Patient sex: F
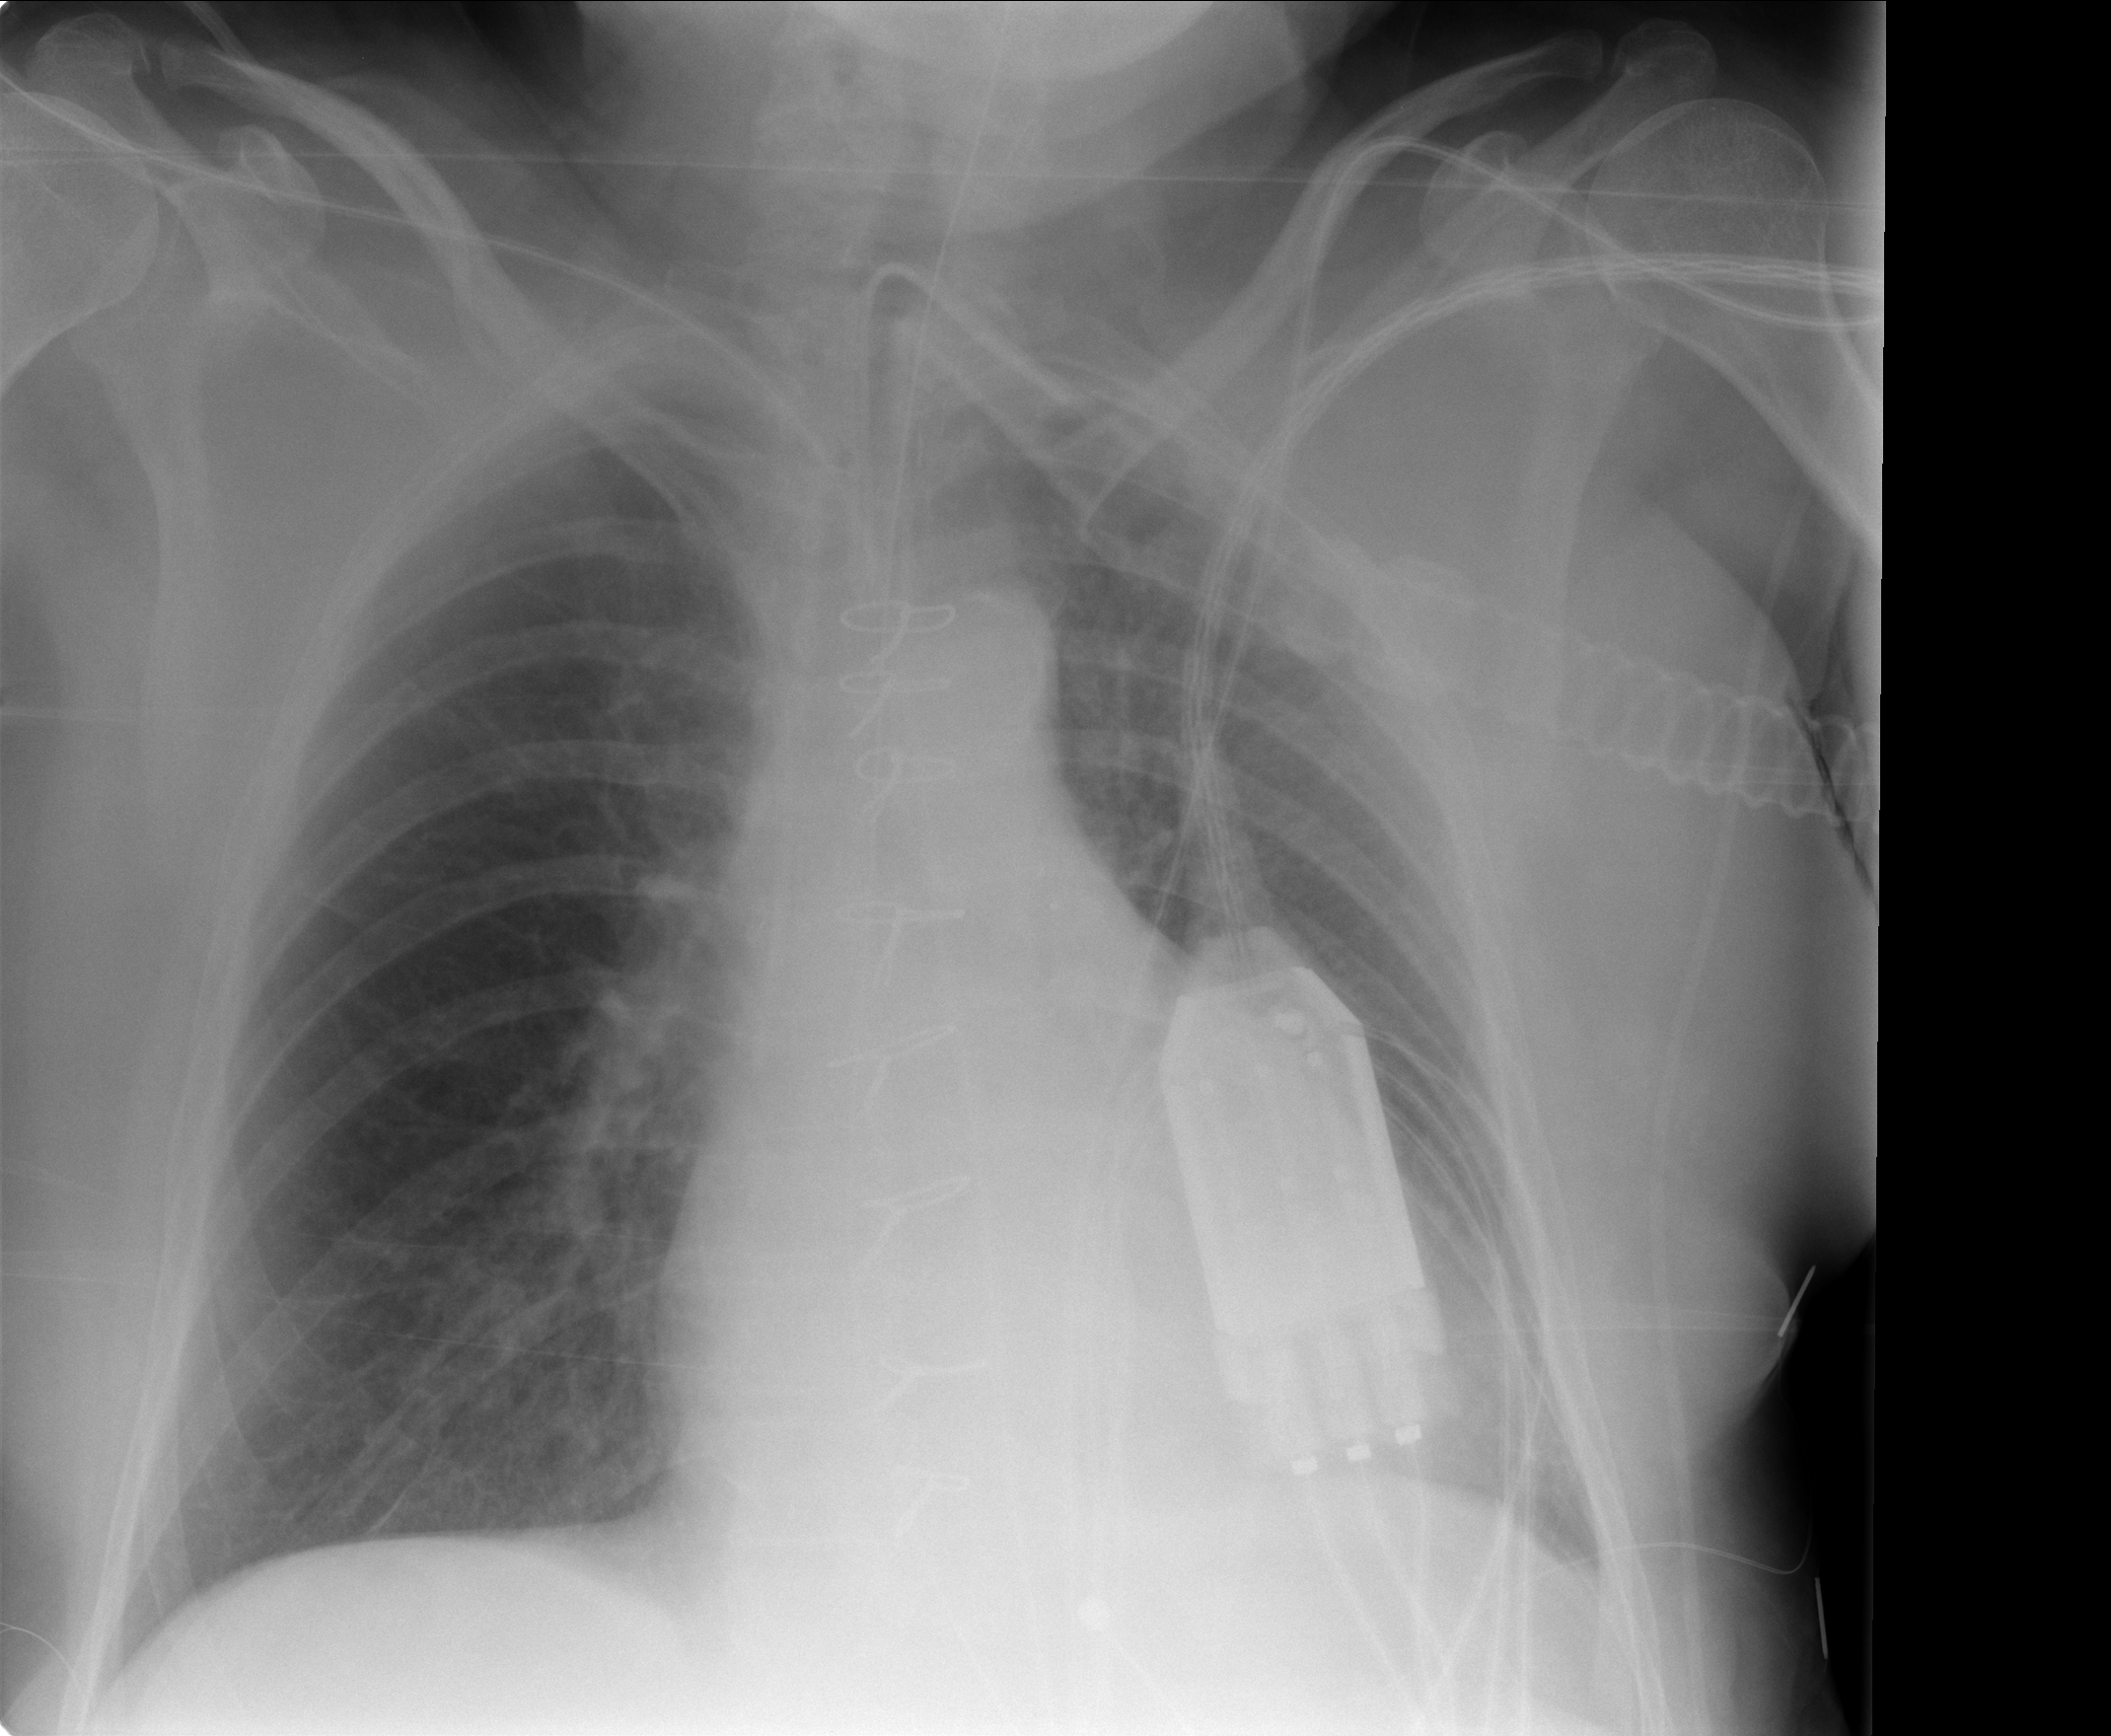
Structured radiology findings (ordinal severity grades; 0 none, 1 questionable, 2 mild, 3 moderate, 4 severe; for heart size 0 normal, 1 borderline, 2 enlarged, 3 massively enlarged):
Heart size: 0
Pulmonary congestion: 0
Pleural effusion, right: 0
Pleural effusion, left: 0
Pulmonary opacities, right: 0
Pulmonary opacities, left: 0
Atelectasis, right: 2
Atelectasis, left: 2